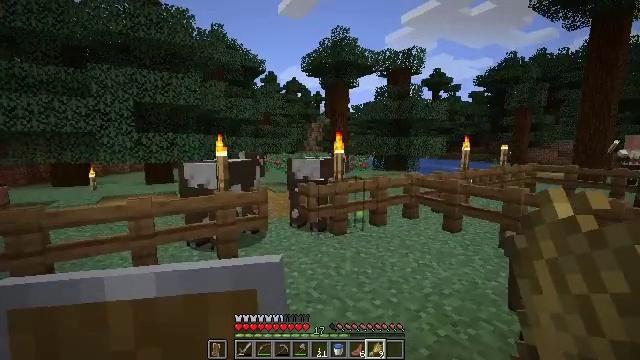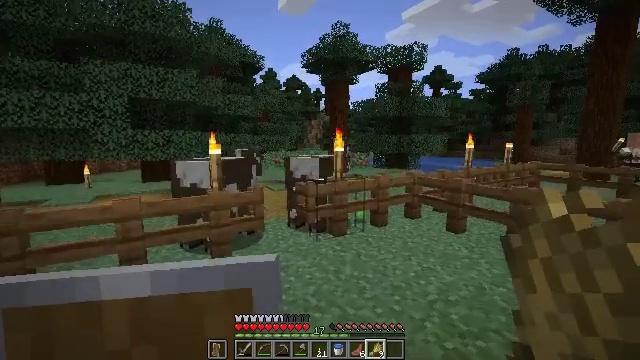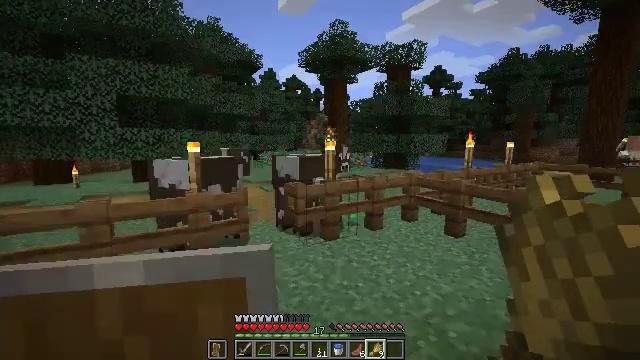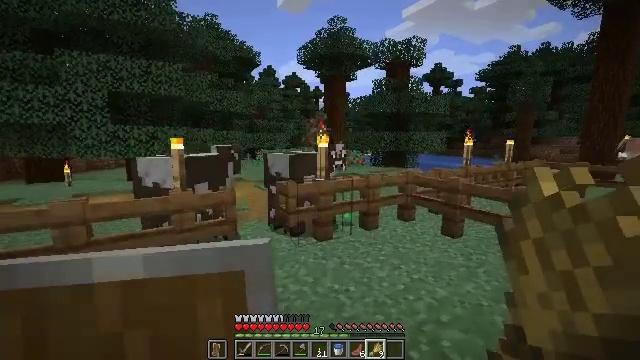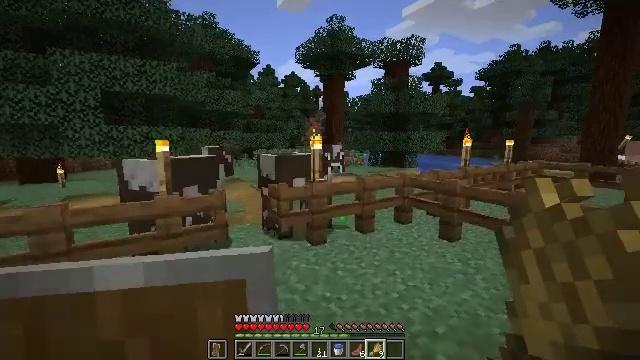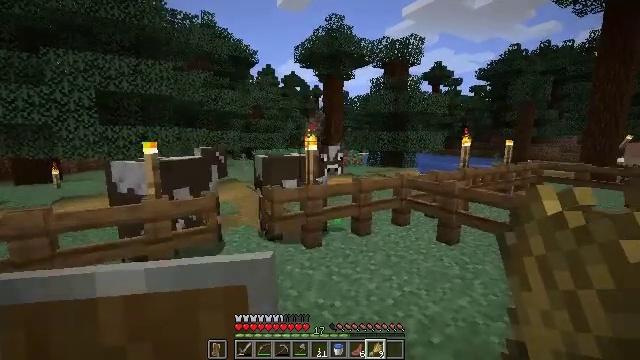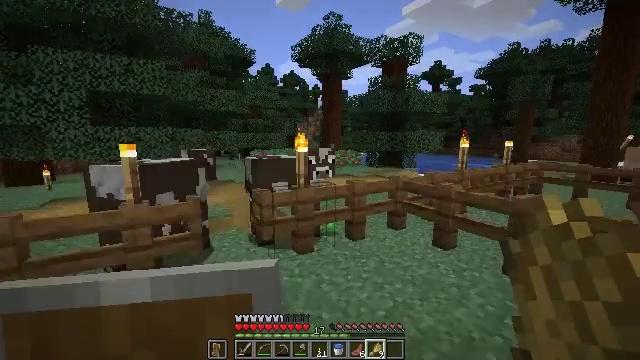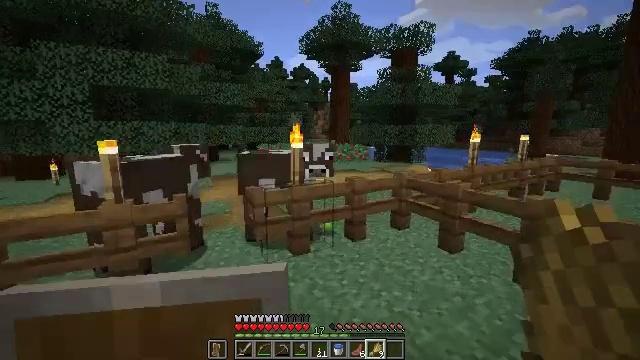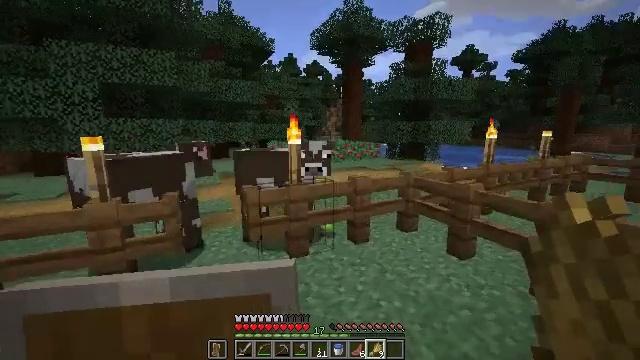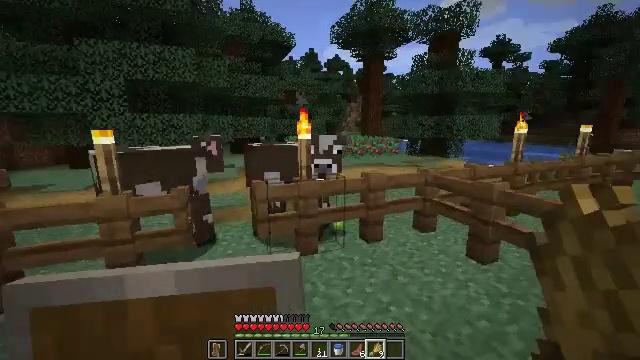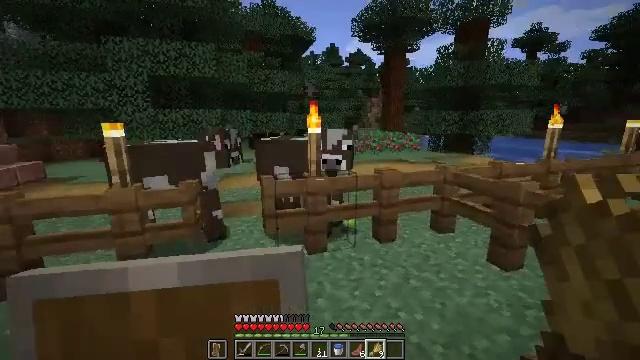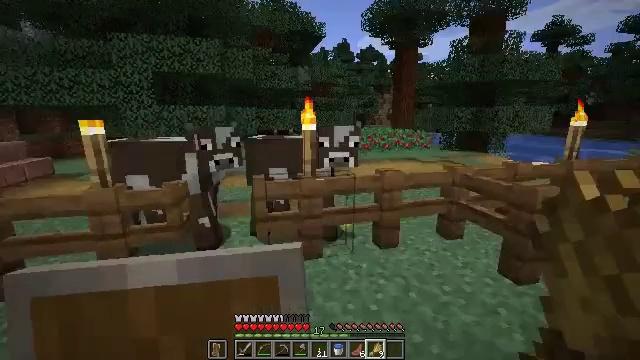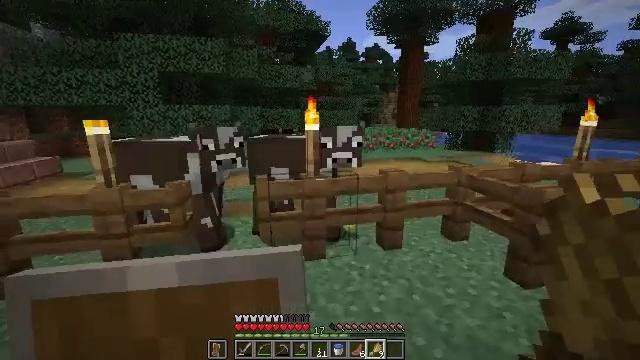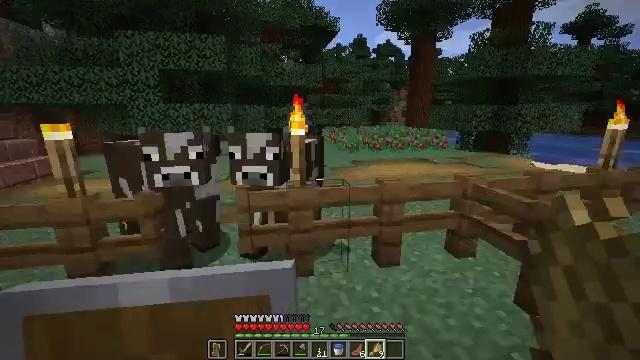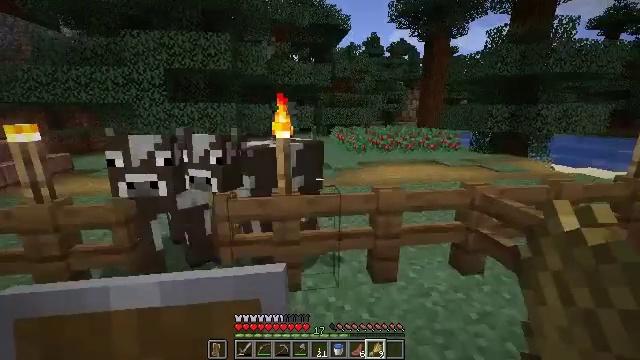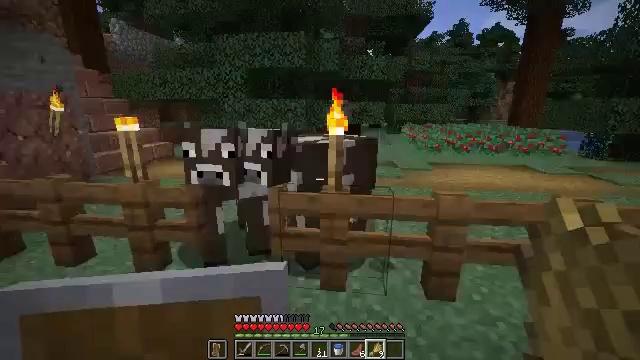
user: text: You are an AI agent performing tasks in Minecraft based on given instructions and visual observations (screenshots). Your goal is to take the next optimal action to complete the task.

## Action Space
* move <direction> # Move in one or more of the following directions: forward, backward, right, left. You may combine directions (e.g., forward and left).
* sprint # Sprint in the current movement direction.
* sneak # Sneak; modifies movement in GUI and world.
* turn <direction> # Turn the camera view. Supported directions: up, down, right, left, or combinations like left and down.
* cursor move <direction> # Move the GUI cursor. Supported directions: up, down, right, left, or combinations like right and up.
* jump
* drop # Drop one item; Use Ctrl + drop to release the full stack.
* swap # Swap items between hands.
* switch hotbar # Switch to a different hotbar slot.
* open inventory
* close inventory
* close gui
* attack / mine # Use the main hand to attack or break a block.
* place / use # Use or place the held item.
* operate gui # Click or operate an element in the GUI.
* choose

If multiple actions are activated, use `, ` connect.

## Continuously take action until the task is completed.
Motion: motion action
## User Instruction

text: Gather spruce fence pieces.
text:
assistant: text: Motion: move forward and move right
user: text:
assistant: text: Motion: move forward and move right
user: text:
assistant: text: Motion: move forward and move right
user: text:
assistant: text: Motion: move forward and move right
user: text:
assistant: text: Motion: move forward and move right
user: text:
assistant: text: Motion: move forward and move right
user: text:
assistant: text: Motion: move forward and move right, turn left and down
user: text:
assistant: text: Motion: move forward and move right, turn left
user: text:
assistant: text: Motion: move forward and move right, turn left and down
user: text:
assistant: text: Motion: move forward and move right, turn left and down
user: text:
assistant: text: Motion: move forward and move right, turn left
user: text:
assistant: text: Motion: move forward and move right, turn left
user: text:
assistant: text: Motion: move forward and move right, turn left
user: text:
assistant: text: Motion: move forward and move right, turn left
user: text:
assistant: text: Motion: move right, turn left
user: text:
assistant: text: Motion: move back, turn left
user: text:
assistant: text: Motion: move back
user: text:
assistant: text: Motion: move back
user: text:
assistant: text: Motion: move back
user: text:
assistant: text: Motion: move back
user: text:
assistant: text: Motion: move back
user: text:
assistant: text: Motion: move back and move left
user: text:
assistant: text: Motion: move back and move left
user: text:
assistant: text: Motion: move back and move left
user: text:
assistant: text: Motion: move back
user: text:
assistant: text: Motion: move back
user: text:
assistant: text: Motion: no_op
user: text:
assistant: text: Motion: no_op
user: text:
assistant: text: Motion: turn left, switch to hotbar 1
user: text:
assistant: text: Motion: switch to hotbar 1